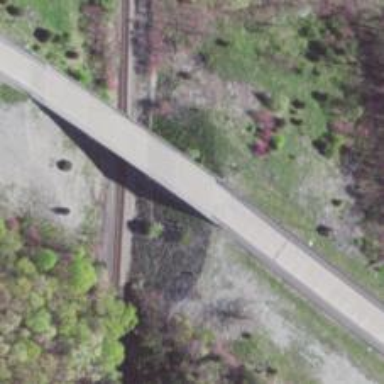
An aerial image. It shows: Service road that crosses over bridge.